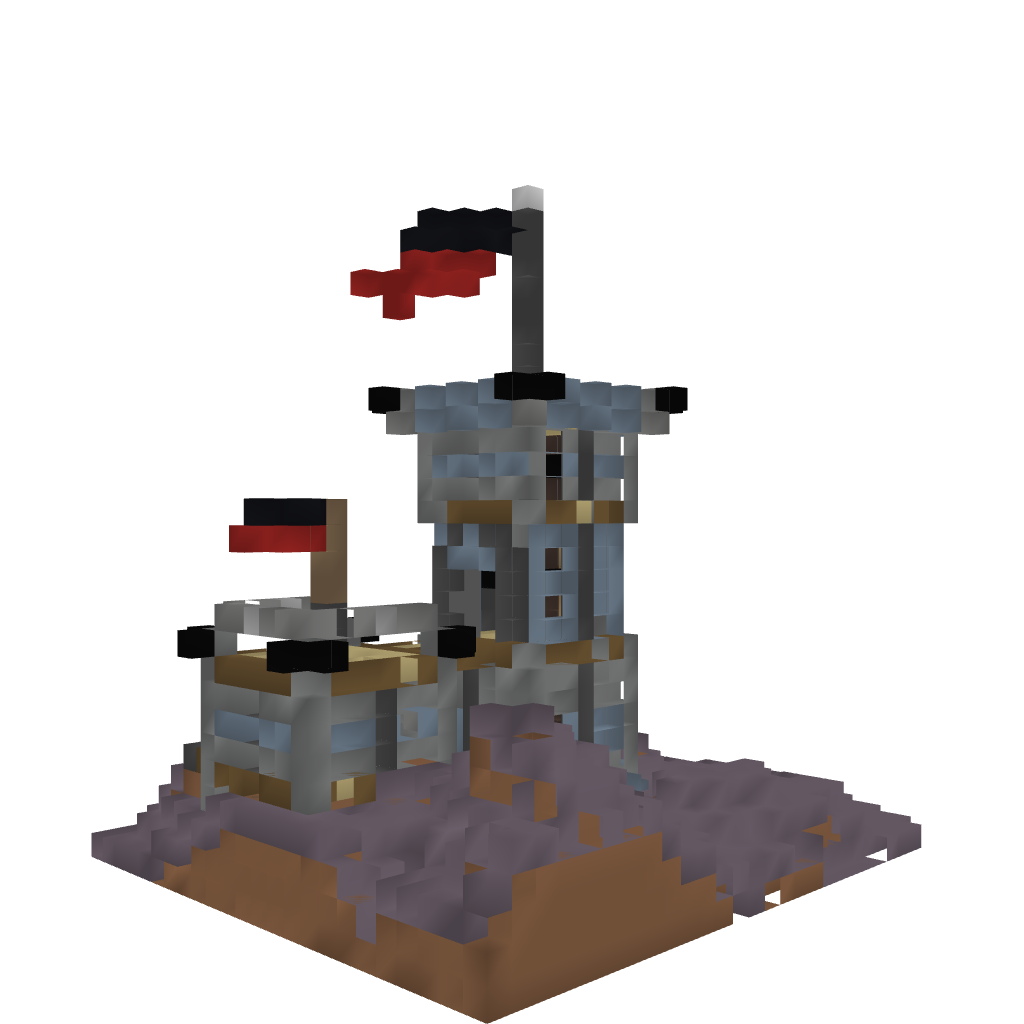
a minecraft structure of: Castle